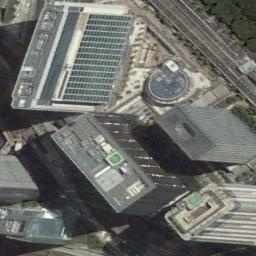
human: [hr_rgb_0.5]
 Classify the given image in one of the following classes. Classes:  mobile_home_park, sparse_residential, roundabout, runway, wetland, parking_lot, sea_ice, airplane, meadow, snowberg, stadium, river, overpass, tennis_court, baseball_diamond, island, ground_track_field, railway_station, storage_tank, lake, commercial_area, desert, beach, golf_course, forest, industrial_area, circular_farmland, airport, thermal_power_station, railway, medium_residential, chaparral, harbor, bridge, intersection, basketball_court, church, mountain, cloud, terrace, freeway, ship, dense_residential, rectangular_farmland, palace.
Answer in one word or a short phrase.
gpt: commercial_area